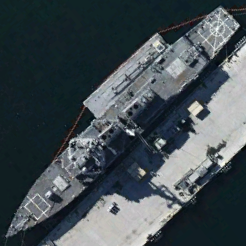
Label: destroyer